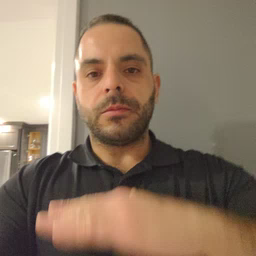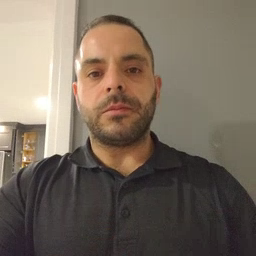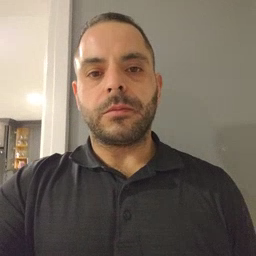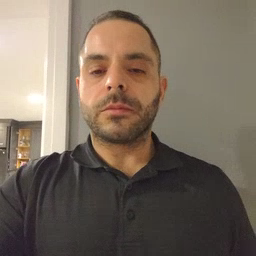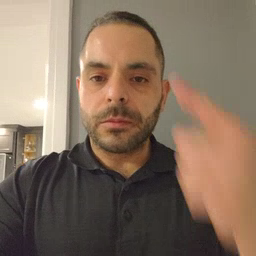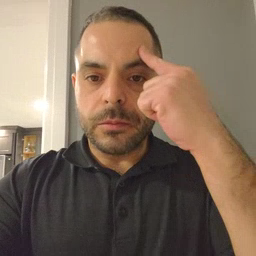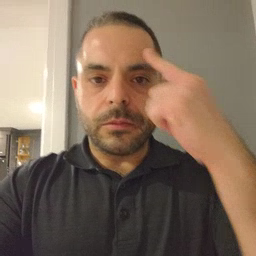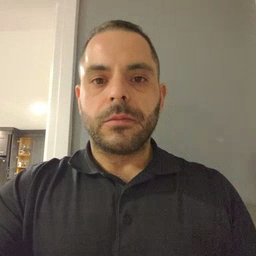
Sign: think